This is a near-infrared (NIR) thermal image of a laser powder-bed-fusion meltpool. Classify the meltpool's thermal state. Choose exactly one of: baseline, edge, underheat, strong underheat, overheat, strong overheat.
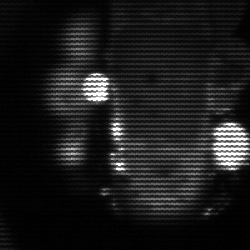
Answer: strong underheat